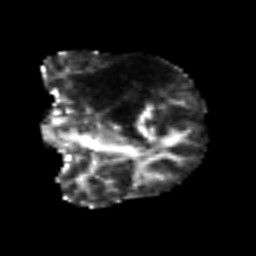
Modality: FA
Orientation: coronal
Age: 52
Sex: male
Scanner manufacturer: siemens
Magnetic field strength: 3 T
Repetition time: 6.1 s
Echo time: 0.101 s